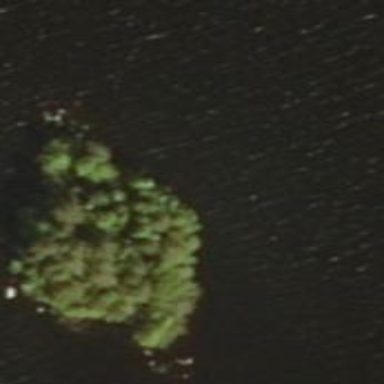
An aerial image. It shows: Island.